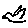
Label: bird